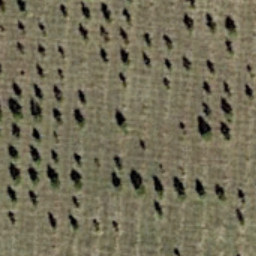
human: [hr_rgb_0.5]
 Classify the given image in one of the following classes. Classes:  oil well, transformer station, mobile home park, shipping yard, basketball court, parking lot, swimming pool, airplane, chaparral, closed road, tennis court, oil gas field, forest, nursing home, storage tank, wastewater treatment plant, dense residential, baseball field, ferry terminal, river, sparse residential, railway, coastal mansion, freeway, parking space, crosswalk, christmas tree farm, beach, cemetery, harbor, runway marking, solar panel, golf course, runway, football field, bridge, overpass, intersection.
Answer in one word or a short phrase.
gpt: christmas tree farm